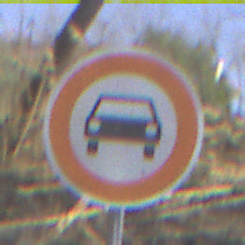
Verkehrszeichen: VerbotKraftwagen
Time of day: Midday
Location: Outdoor (Nature)
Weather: Clear
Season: NotSpecified
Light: Natural